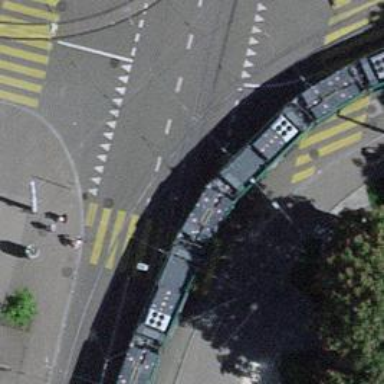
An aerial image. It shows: Railway crossing.